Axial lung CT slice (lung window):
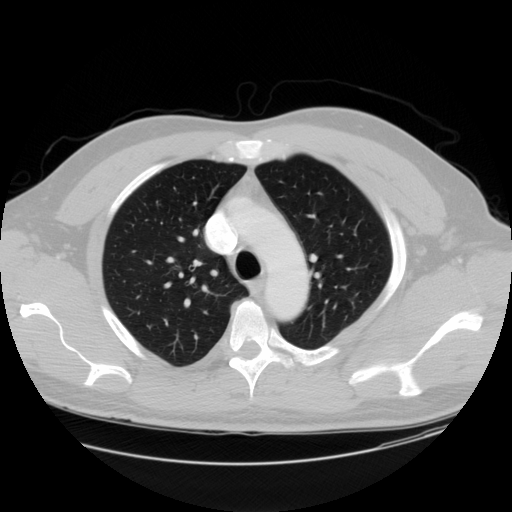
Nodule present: no